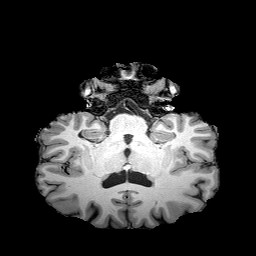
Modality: T1w
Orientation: sagittal
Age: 32
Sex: male
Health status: healthy